Question: Count the number of objects in the diagram.
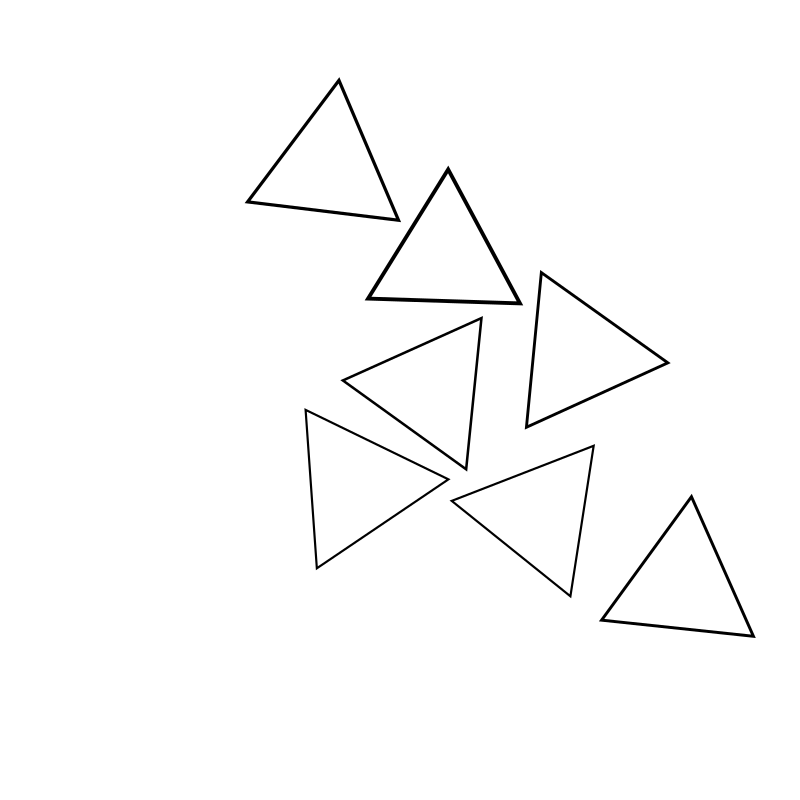
Answer: 7